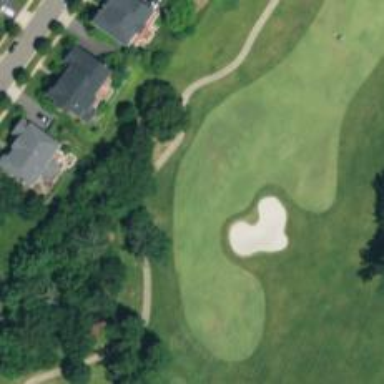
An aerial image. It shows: View of golf hole.